Interaction volume radius: 10 \u00c5
Interaction volume height: 30 \u00c5
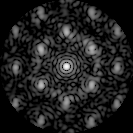
Disorder parameter: 0.4876